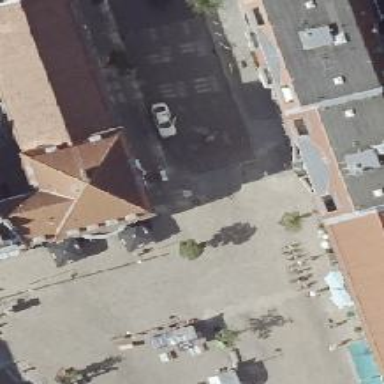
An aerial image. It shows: Taxi stand.